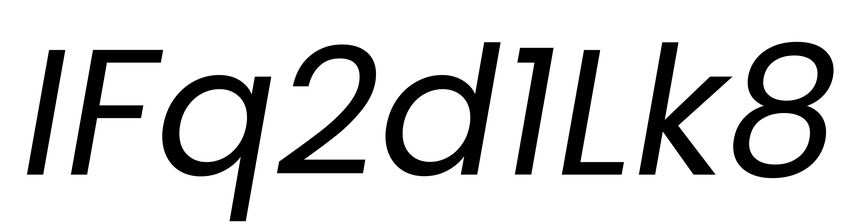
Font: Poppins-Italic